Aerial crown-view tile of a tropical tree (Barro Colorado Island, Panama), acquired 20250616:
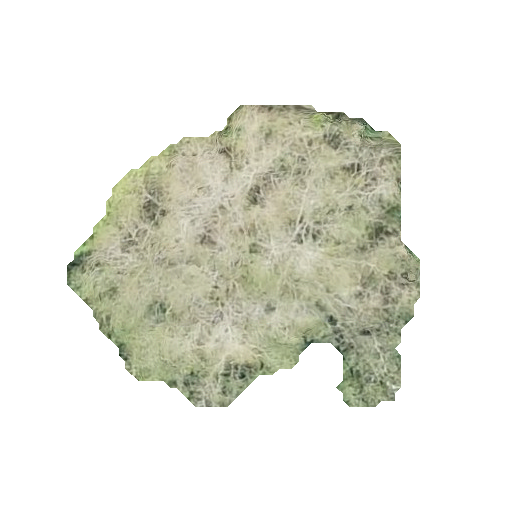
Species: Terminalia amazonia
GBIF accepted scientific name: Terminalia amazonica
Crown area: 111.91 m²